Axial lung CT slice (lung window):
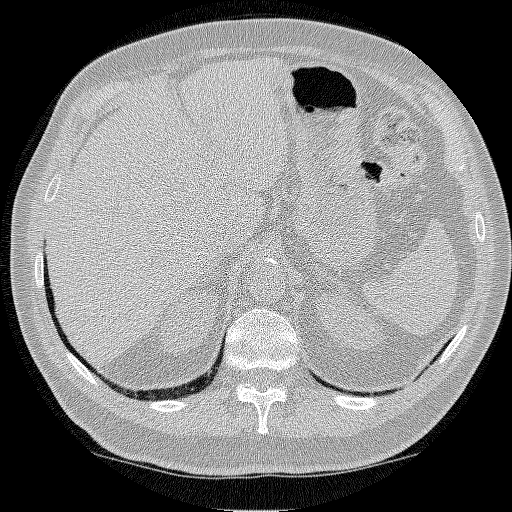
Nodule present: no